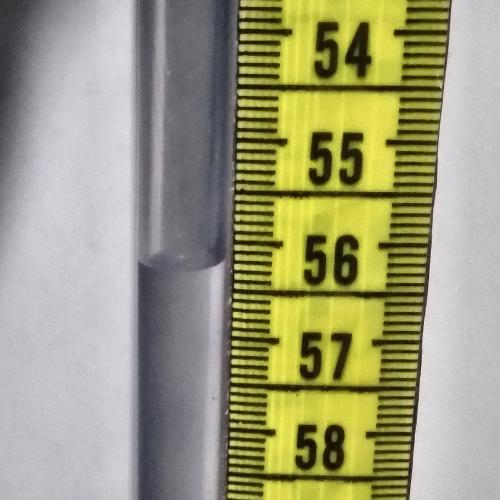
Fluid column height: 56.2 cm